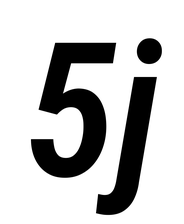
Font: Roboto-Italic_Condensed_SemiBold_Italic